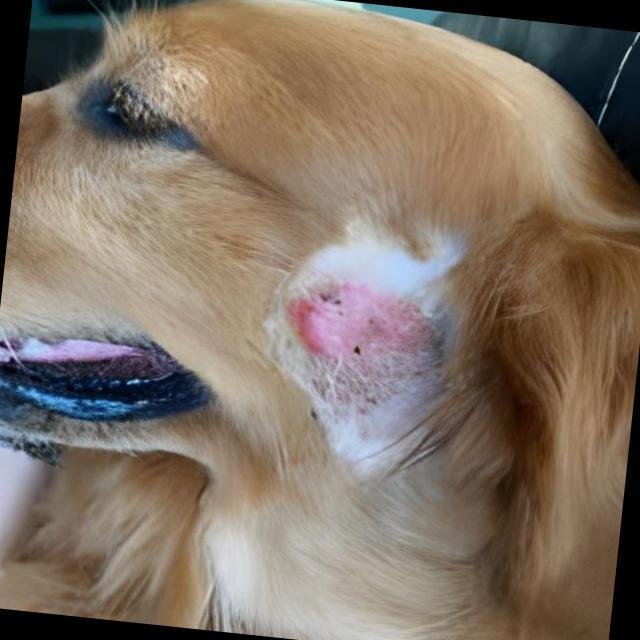
Canine dermatitis — inflammation of the skin presenting with erythema, pruritus, papules, and excoriation. May be allergic, contact, or atopic in origin.